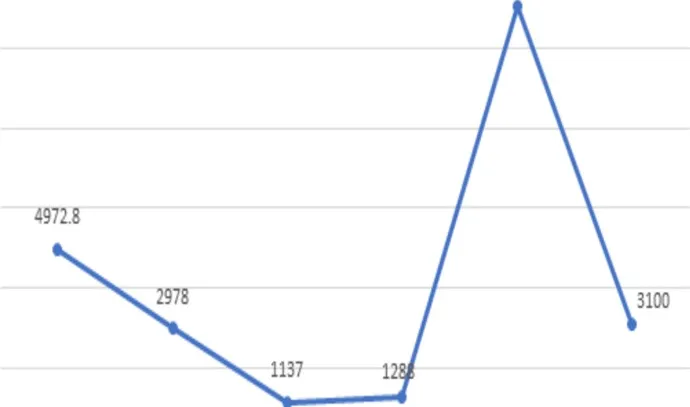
Change in proteinuria.
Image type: chart (chart)